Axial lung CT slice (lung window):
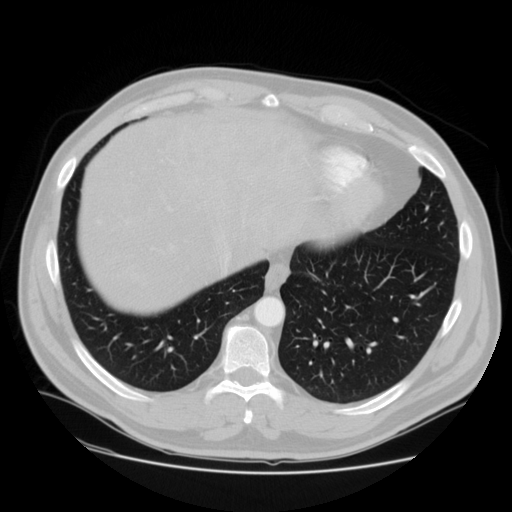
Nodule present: no